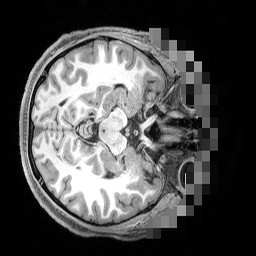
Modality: T1w
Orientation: axial
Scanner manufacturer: siemens
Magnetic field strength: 3 T
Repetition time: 2.4 s
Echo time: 0.00256 s